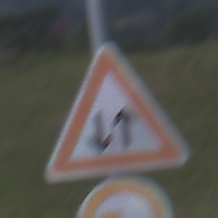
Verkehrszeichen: Gegenverkehr
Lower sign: UeberholverbotKraftfahrzeuge
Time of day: SunriseSunset
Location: Outdoor (Nature)
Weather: PartlyCloudy
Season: NotSpecified
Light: Natural